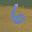
Label: 6